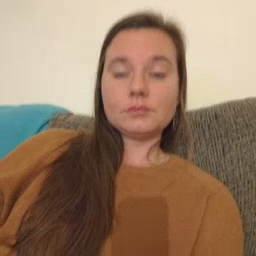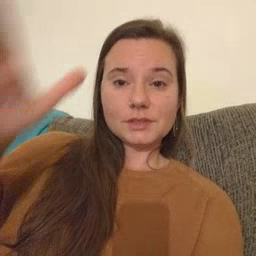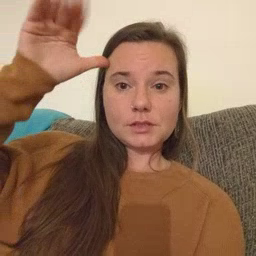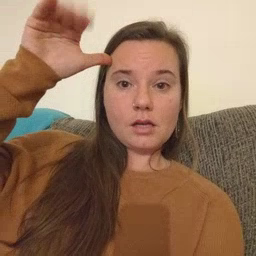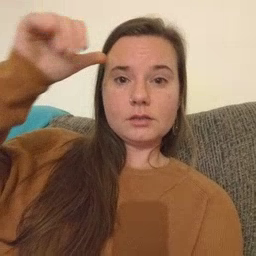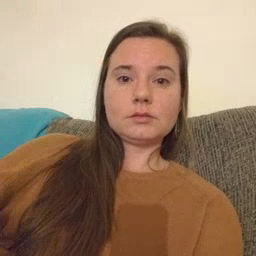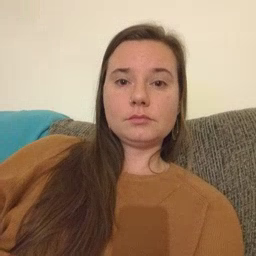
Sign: donkey